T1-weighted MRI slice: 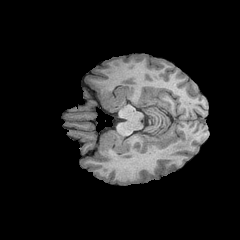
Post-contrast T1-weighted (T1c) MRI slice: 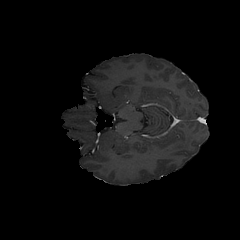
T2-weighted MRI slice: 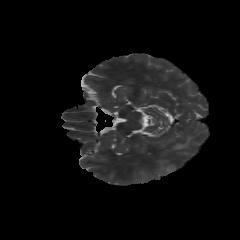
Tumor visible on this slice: yes